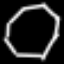
Label: octagon